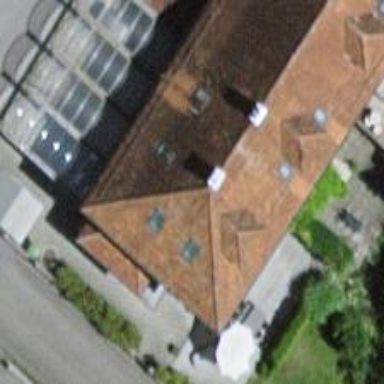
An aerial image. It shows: View of roof of building.